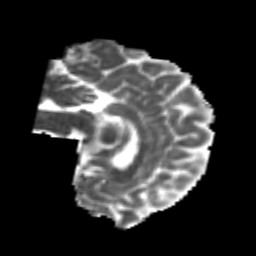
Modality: MD
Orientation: sagittal
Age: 24
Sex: female
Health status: healthy
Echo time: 0.074 s